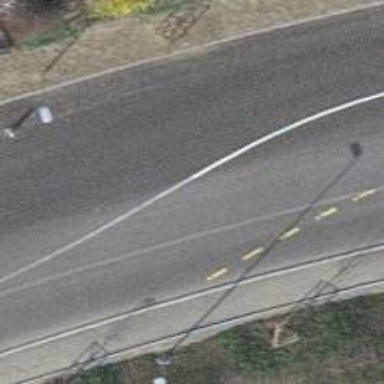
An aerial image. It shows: Secondary road with asphalt surface and dedicated cycle lane.